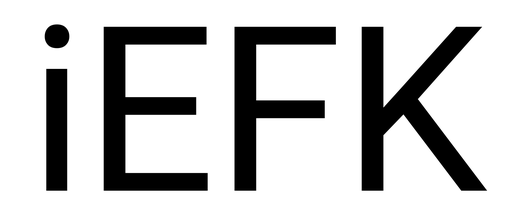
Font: Roboto_Regular